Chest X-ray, AP view. Patient: 41 years old, sex M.
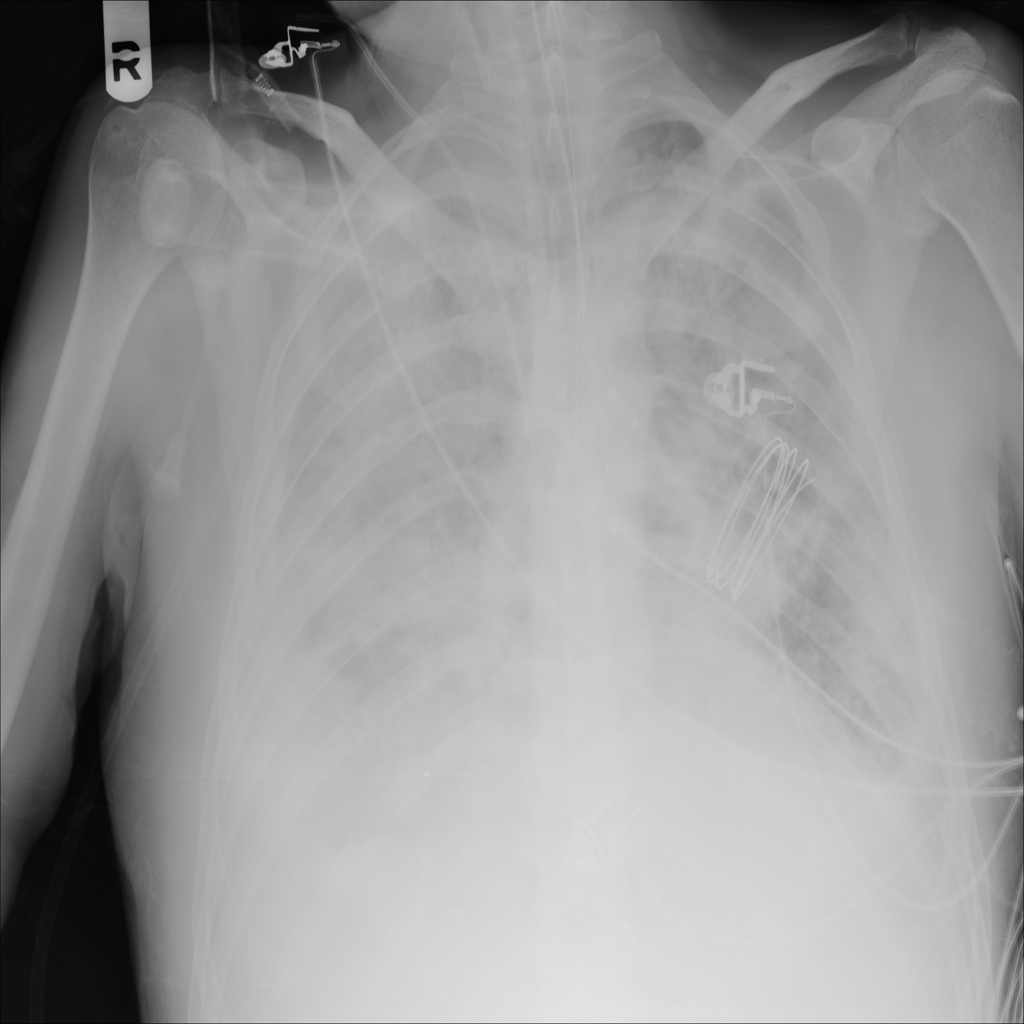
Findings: Effusion, Infiltration, Nodule